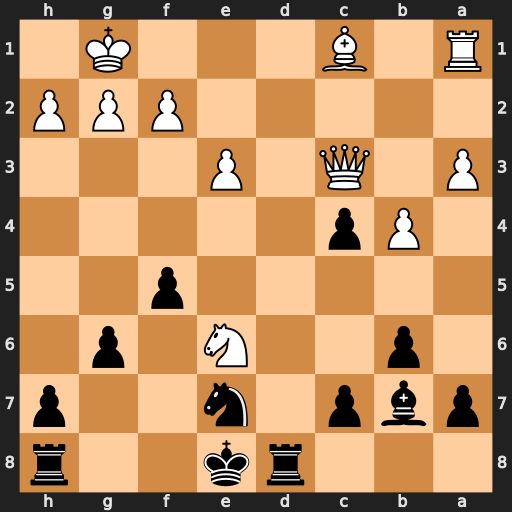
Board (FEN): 3rk2r/pbp1n2p/1p2N1p1/5p2/1Pp5/P1Q1P3/5PPP/R1B3K1
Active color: b
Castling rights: k
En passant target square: -
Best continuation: Rd1+ Qe1 Rxe1#